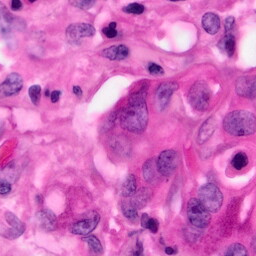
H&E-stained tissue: Pancreatic